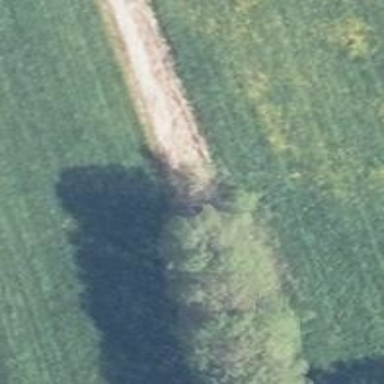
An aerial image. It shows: Row of deciduous broadleaved trees.